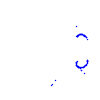
Particle: proton